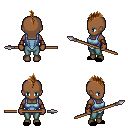
a pixel art fantasy rpg character, female body template, human, dark skin, blue vest, teal pants, brown mohawk hairstyle, leather bracers, black slippers, spear, four views (front, back, left, right), 2x2 character sprite sheet, small pixel art, hard edges, no anti-aliasing